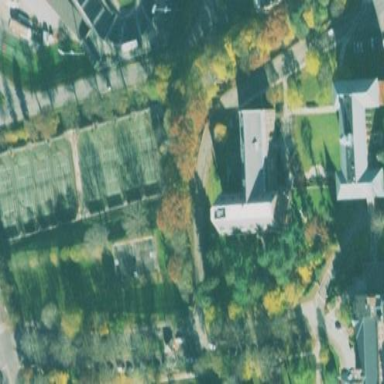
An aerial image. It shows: Tennis court in leisure pitch.